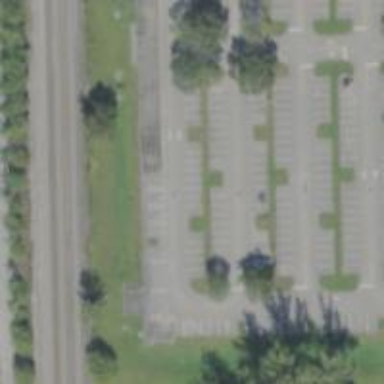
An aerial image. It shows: Parking space is available.